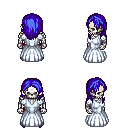
a pixel art fantasy rpg character, male body template, skeleton, underdress, red pants, blue long hairstyle, metal boots, four views (front, back, left, right), 2x2 character sprite sheet, small pixel art, hard edges, no anti-aliasing